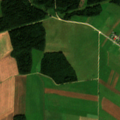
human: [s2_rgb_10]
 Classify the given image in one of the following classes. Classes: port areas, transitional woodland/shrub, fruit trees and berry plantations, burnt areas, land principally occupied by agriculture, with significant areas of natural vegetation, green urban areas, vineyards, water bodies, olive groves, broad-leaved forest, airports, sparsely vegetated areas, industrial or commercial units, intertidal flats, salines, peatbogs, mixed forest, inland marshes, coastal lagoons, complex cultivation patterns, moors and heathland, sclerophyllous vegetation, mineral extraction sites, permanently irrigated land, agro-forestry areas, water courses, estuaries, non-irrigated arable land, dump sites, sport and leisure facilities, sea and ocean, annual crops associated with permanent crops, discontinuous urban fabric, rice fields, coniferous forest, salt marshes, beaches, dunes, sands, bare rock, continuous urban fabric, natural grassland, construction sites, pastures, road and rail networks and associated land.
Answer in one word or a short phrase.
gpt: discontinuous urban fabric, industrial or commercial units, non-irrigated arable land, pastures, complex cultivation patterns, coniferous forest